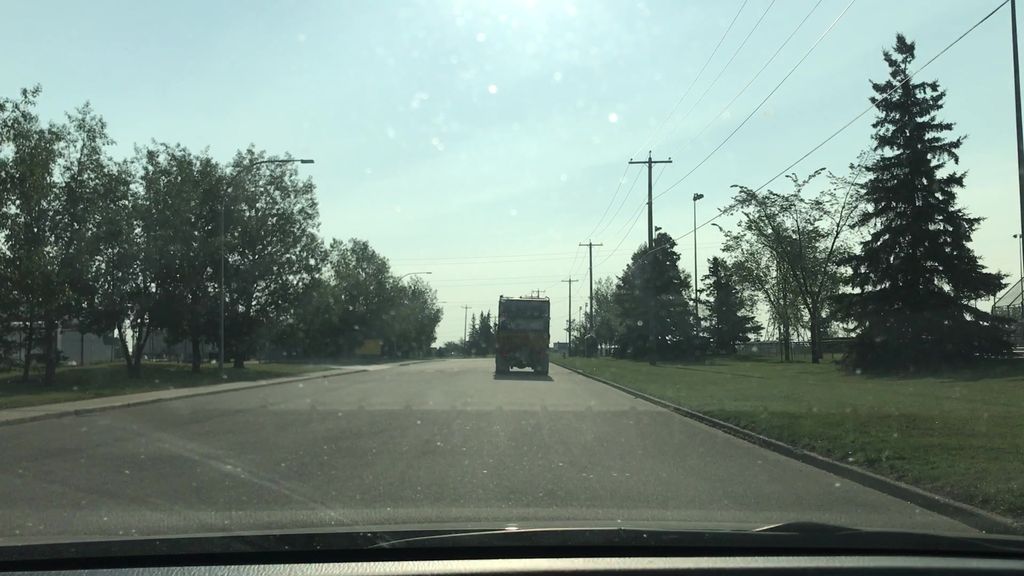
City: edmonton